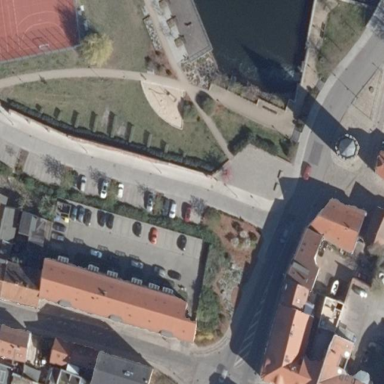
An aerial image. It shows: Street side parking area.